Question: I have an XML like this:
'''
<?xml version="1.0"?>
<service>
<name>My Element</name>
<header>My Header</header>
<sections>
<section>
<!-- Optional -->
<subheader>Subheader 1</subheader>
<description>Here goes the content</description>
</section>
<!-- Optional -->
<section>
<subheader>Subheader 2</subheader>
<description>Here goes the content</description>
</section>
</sections>
</service>
'''
And I am trying to read the values of the "subheader" and "description" element from each section. However I am unable to retrieve the values of these elements. Here is my code:
'''
function getDescription(descriptor_url) {
var descriptor_object = $.get(descriptor_url, function(descriptor_data, descriptor_status, descriptor_response) {
$(descriptor_response.responseXML).each(function () {
//this works fine
var header = $(this).find('header').text();
});
$(descriptor_response.responseXML).find('sections').each(function() {
// here is where the issue is
$(this).find('section').each(function() {
var subheader = $(this).find('subheader').text;
// Included a screenshot of this alert here
alert(subheader);
})
})
})
.fail(function() {
response.value = "Something went wrong with the request.
Reason: " + descriptor_object.statusText;
})
}
'''
I was thinking that $(this) is local to $.each loop but looks like i'm wrong. Can someone please help?
Thanks!

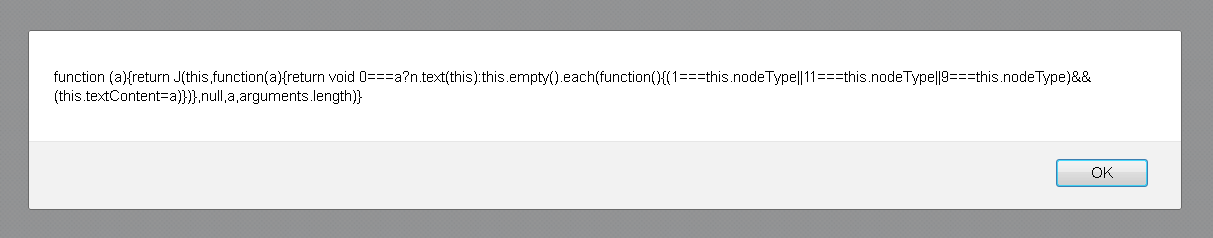
Answer: Note, at original post , 'var subheader = $(this).find('subheader').text;' appear to be not have '()' after '.text' ?
Try
'''
$(descriptor_response.responseXML).each(function () {
//this works fine
var header = $(this).find('header').text();
var subheaders = $(this).find("sections section subheader").text();
var descriptions = $(this).find("sections section description").text();
alert(header + "
" + subheaders + "
" + descriptions);
});
'''
jsfiddle <URL>